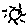
Label: sun